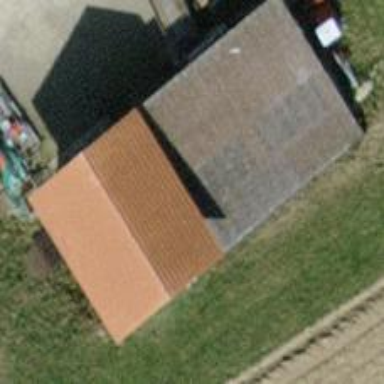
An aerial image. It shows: Shed building.